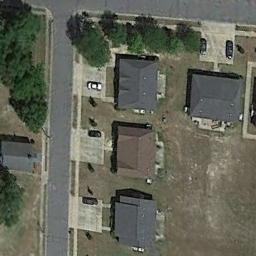
Label: residential